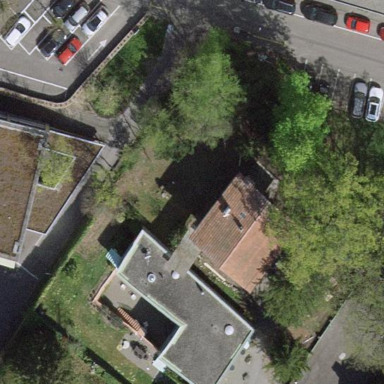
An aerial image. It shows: Garden enclosed by fence.